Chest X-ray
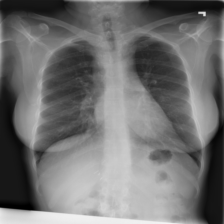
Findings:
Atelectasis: negative
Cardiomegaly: negative
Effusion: negative
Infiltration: negative
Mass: negative
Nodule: negative
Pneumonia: negative
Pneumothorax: negative
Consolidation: negative
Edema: negative
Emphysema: negative
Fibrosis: negative
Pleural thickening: negative
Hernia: negative